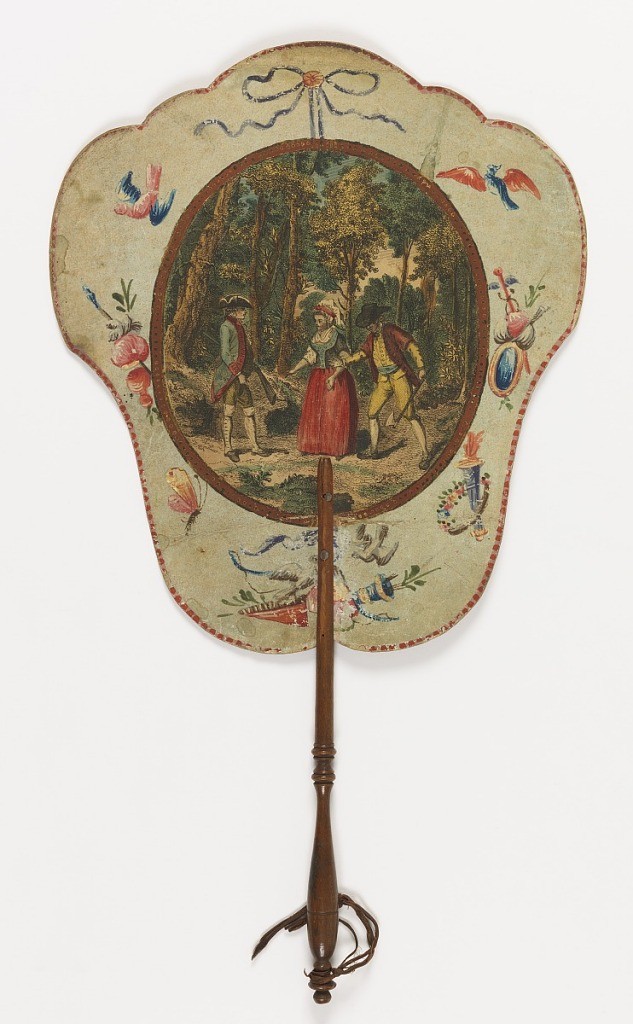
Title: Les Solitaires de Normandie
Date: ca. 1788
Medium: Engraved, hand-colored and painted paper leaf, turned wood handle
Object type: Handscreen
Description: Handscreen with a paper leaf and turned wood handle. Obverse: oval medallion with a hand-colored engraving of a woman flanked by a hunter and a woodsman in the woods, surrounded by hand-painted birds, butterflies, etc. Reverse: dialogue from the comic opera "Les solitaires de Normandie."